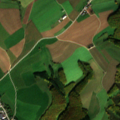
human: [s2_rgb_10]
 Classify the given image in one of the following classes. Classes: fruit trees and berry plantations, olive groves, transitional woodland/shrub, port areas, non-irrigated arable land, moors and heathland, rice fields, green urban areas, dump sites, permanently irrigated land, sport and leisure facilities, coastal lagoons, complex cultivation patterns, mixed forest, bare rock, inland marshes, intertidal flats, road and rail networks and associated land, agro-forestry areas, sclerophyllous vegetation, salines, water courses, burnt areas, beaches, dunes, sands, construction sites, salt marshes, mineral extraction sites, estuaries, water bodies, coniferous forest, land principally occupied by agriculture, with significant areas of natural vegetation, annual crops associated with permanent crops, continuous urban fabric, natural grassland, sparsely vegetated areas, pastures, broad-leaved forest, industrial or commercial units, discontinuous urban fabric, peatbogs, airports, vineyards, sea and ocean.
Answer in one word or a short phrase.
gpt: discontinuous urban fabric, complex cultivation patterns, mixed forest